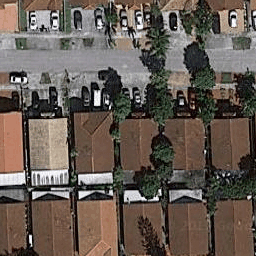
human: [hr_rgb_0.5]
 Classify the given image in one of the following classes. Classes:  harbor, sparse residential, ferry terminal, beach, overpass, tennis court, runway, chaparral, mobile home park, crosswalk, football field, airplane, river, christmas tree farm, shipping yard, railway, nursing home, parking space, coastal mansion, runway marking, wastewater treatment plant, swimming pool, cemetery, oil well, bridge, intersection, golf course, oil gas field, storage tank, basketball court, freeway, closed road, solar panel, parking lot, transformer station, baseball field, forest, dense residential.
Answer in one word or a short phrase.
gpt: dense residential